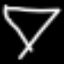
Label: diamond